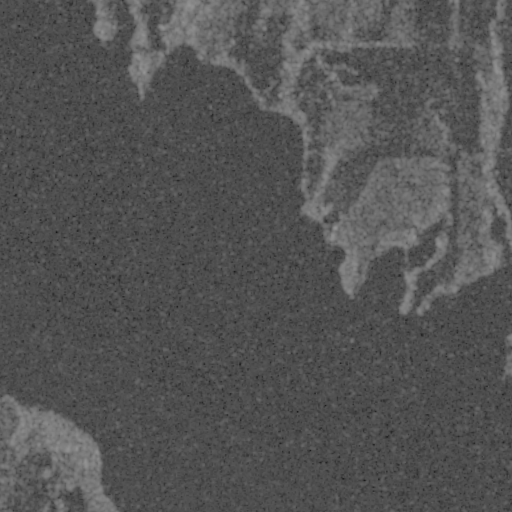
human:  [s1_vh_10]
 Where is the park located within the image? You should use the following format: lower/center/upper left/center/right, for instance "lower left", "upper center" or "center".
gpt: The park is located in the lower left of the image.
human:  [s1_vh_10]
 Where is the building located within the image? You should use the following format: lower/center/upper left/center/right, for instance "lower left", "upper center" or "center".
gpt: The building is located in the lower left of the image.
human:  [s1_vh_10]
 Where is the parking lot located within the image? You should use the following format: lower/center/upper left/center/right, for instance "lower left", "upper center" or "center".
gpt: There is no parking lot in the image.

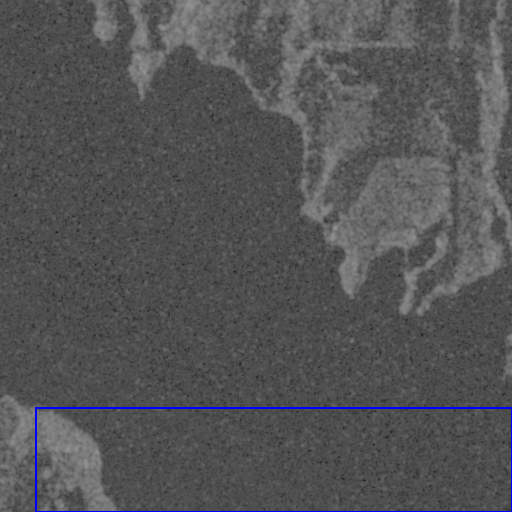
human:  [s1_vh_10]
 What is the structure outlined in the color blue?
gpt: The structure outlined in blue is a park.
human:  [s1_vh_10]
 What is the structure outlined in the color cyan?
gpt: There is no cyan outline.